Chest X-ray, PA view. Patient: 59 years old, sex F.
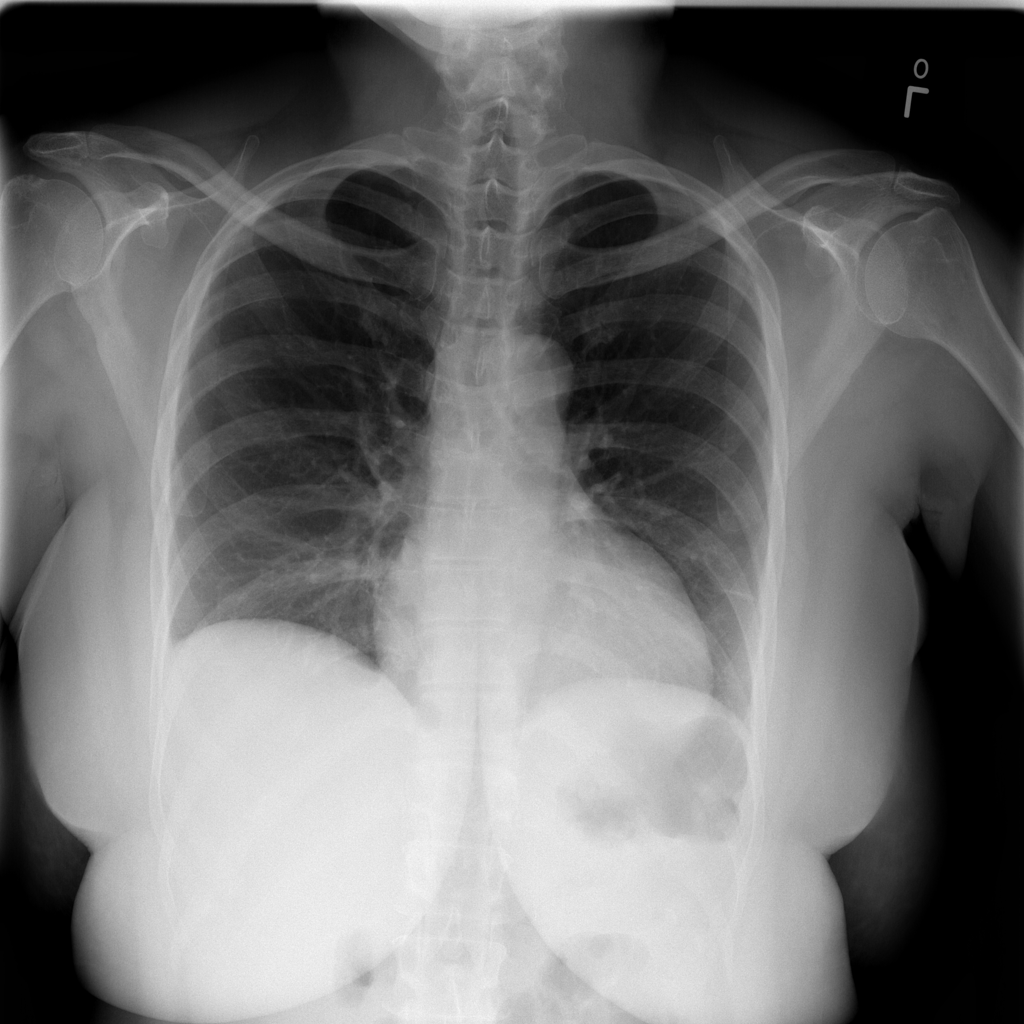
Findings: Atelectasis, Infiltration